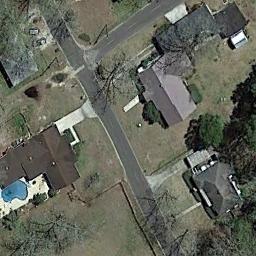
Label: residential